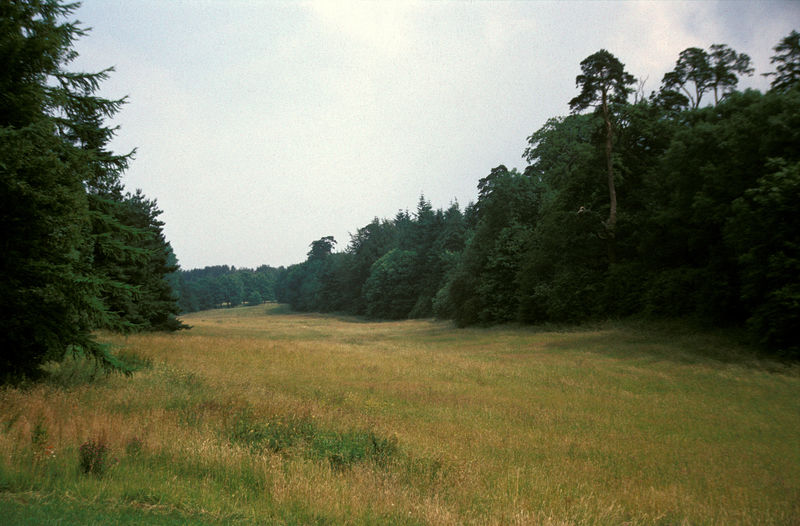
Titel: Blick durch das Grecian Valley nach Osten
Künstler: Lancelot "Capability" Brown
Standort: Stowe, Buckinghamshire
Institution: Stowe Landscape Gardens
Schlagwörter: baum, blau, blätter, himmel, laub, schatten, weiß, wolken, baumstämme, bäume, gelb, grün, landschaft, ocker, äste, blume, blumen, braun, frankreich, hell, licht, schwarz, blick, blüte, blüten, gras, park, rasen, weg, wiese, wolke, beige, weit, ast, baumstamm, ebene, feld, ferne, gräser, horizont, hügel, natur, stamm, weide, weite, zweige, flach, gebüsch, sonne, wiesen, realismus, pflanzen, tal, wald, himmelblau, farbig, sommer, ansicht, getreide, trocken, leer, dunkelgrün, farbe, tag, barun, grenze, herbst, weis, wolkenlos, oliv, tannen, stämme, wild, realistisch, gris, jaune, vert, streifen, baumkronen, hoch, grashalme, menschenleer, schneise, waldrand, foto, fotografie, photographie, fotorealismus, offen, diesig, zweig, lichtung, fichte, nadelbaum, tanne, flur, photo, sicht, kiefer, farbfoto, laubbäume, nadelbäume, fichten, kiefern, spätsommer, nadeln, verblauung, breit, wipfel, fotographie, bois, ciel, nature, verdure, frün, photografie, champ, kronen, friedlich, nuages, couleur, arbres, fichtenwald, herbe, forêt, extérieur, pin, moderne, gegenwart, dtämme, fled, saftig, fontainbleau, laubbabum, lichtunf, gräder, plaine, sapin, 2000, vallée, wiesengrund, eifel, grünes gras, konifären, récent, kräutere